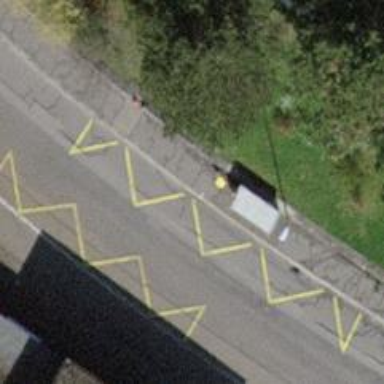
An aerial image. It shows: Public transport stop position.